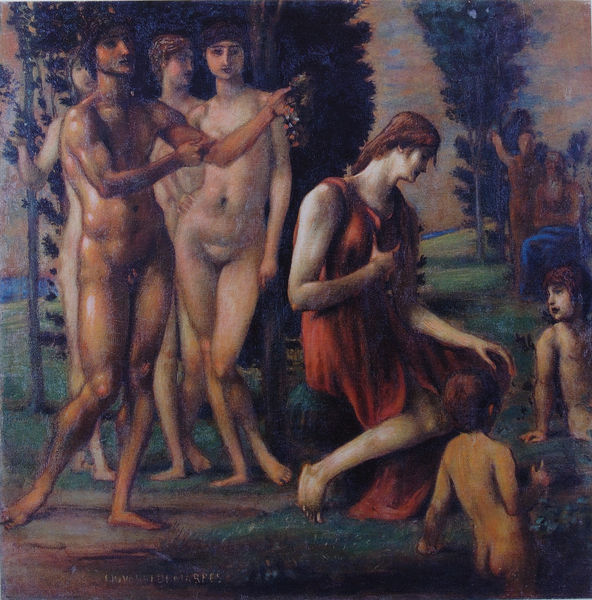
Titel: Lob der Bescheidenheit
Künstler: Hans von Marées
Standort: Leipzig
Institution: Museum der Bildenden Künste
Schlagwörter: akt, baum, blau, blätter, dunkel, fuß, gemälde, gruppe, hand, haut, himmel, kopf, körper, mann, nackt, schatten, wasser, weiß, akte, baden, badende, baumstämme, bäume, fluss, frauen, gelb, grün, landschaft, menschen, mädchen, ocker, sitzen, braun, frau, frisur, geste, haar, hell, hintergrund, jahrhundertwende, kleid, köpfe, licht, mund, männer, nase, orange, paris, rücken, schwarz, stützen, symbol, vordergrund, blick, blüten, gras, park, rasen, rot, weg, wiese, beige, leute, malerei, symbolismus, alt, gesichter, arm, arme, blass, falten, haarschmuck, inkarnat, kleidung, stehen, trauer, hals, hände, signatur, öl, baumstamm, feld, natur, gewässer, boden, gewand, haare, sitzend, stehend, kind, mutter, paar, locken, rosa, kinder, umrandung, garten, trauben, beine, füße, hintern, knaben, grazien, jugendstil, münder, nasen, kopftuch, muskeln, glanz, stuck, nabel, bauch, monumental, bauchnabel, oberschenkel, scham, schenkel, zehen, abgewandt, bad, leiber, adam, eva, nacktheit, paradies, penis, antike, hautfarbe, knabe, traurigkeit, barfuß, sex, knien, kranz, mythologie, tizian, jüngling, griechen, muskel, musen, blumenkranz, venus, herz, tunika, helden, franz von stuck, bau, heldenhaft, symbolistisch, winken, gebräunt, aktfiguren, sehnen, jünglinge, bacu, jungfrauen, kränzen, marées, nakte, puvis de chavannes, rouault, urteil des paris